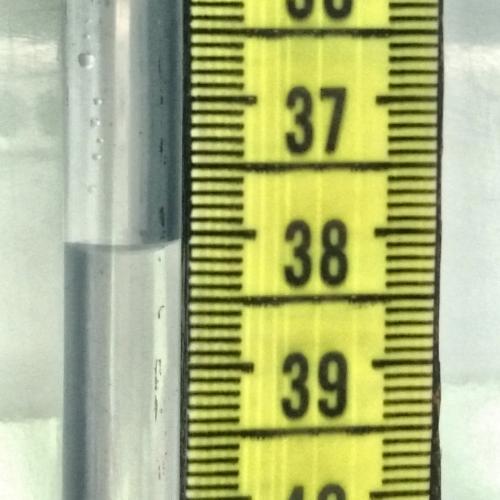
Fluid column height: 38.1 cm